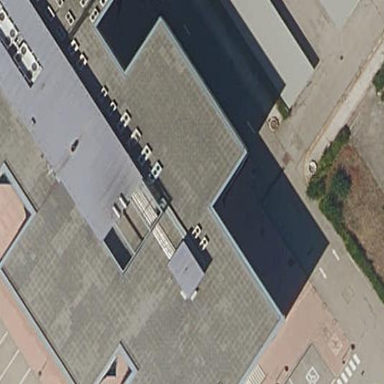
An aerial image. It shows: Office building.